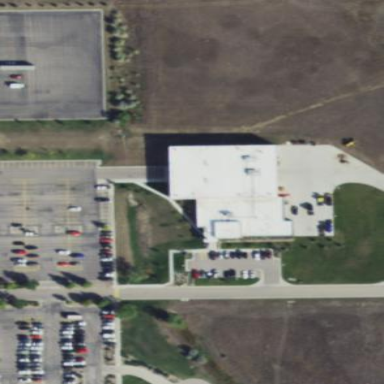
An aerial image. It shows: College building.